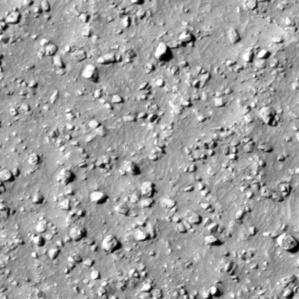
Label: non_frost